Aerial crown-view tile of a tropical tree (Barro Colorado Island, Panama), acquired 20250414:
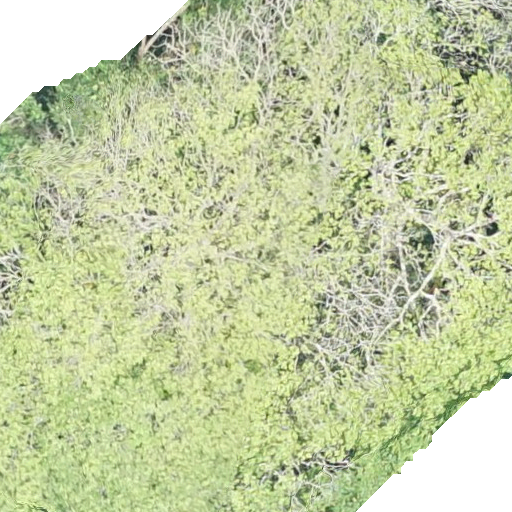
Species: Dipteryx oleifera
GBIF accepted scientific name: Dipteryx oleifera
Crown area: 501.441 m²